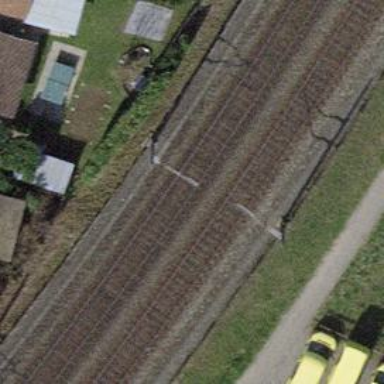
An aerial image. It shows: Railway track with contact lines for electrification.